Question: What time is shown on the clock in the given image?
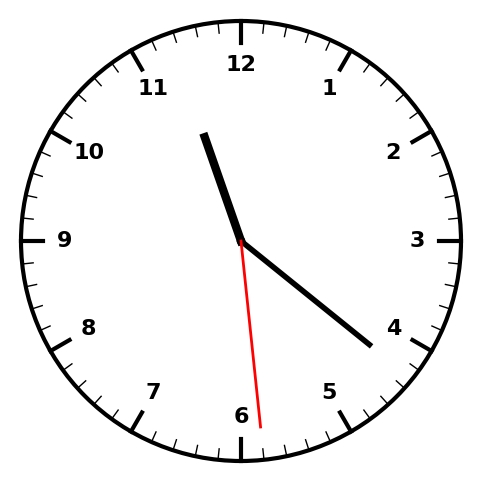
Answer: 11:21:29